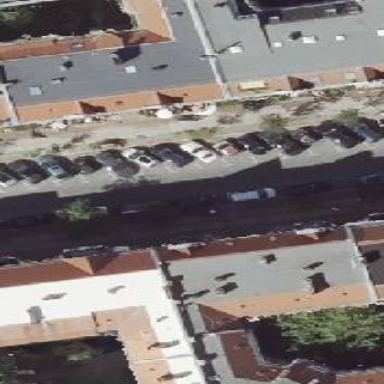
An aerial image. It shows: Building consisting of apartments with double saltbox roof shape.